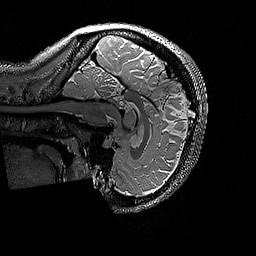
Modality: T2w
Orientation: sagittal
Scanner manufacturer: siemens
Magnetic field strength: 3 T
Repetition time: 3.2 s
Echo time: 0.428 s